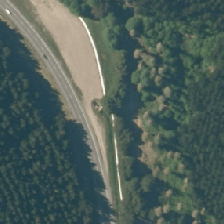
Land cover: low_producing_grassland